Question: I am trying to create a new project using maven extension in Eclipse . When I try to filter lenskit archetype from the catalogs , it doesn't show up . Something of this type comes up:

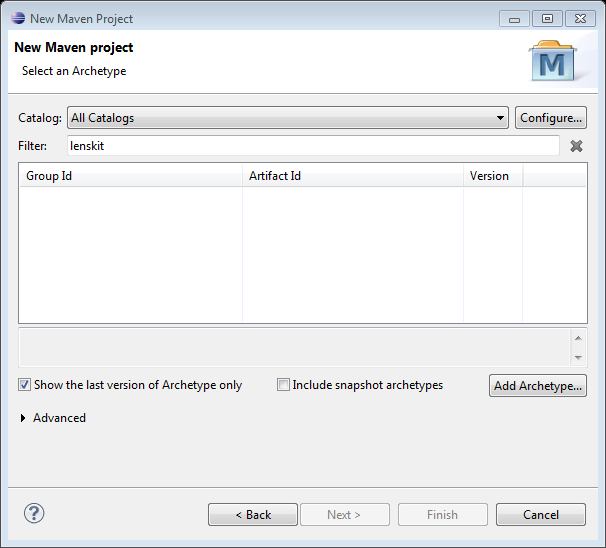
Answer: I can not wait anymore after a whole night,
so I try this(like the pitch below),it's work.
good luck!
Sorry for no pitch, you just need to click "Add Archetype" button and fill
"org.grouplens.lenskit"
"lenskit-archetype-simple-analysis"
"2.0-M2"
then click OK